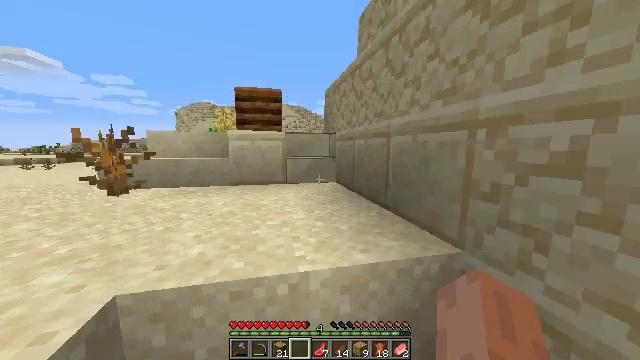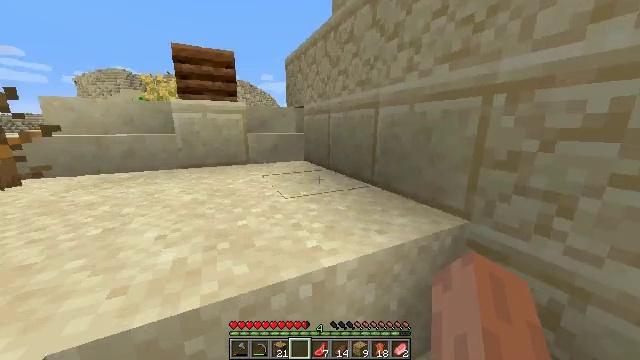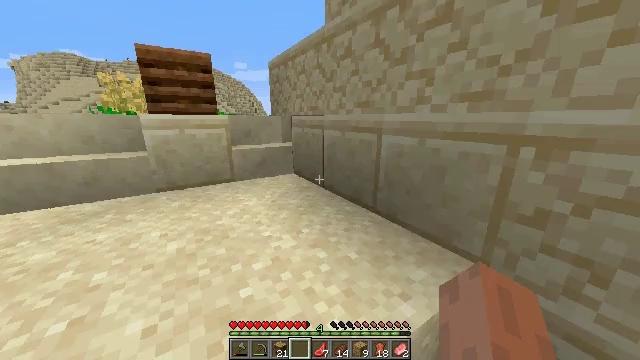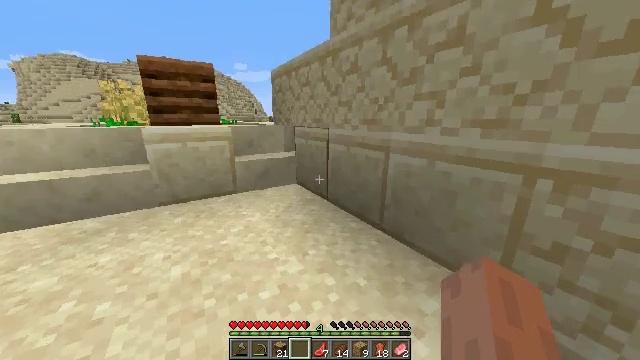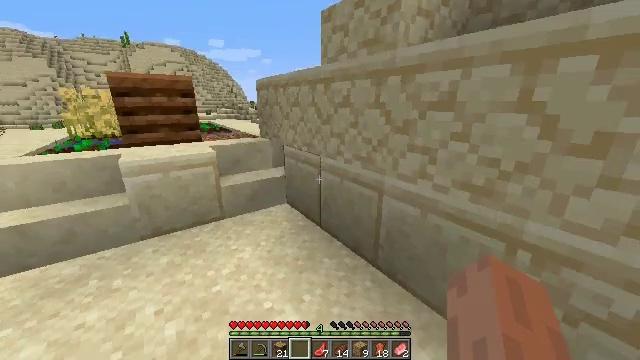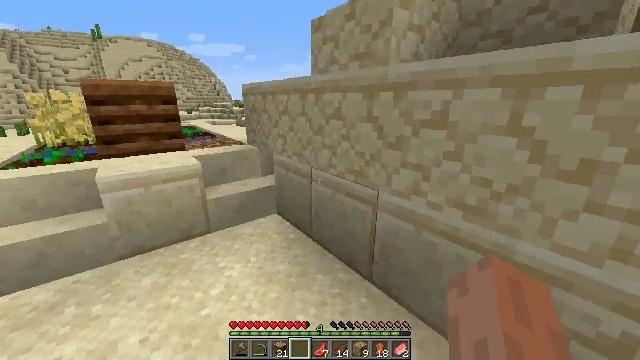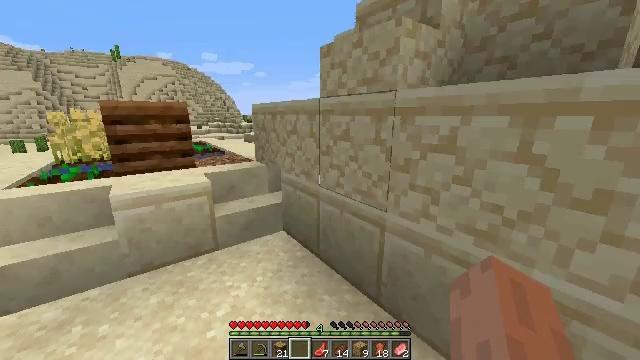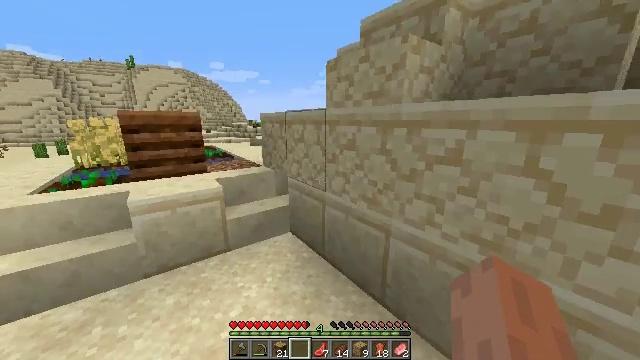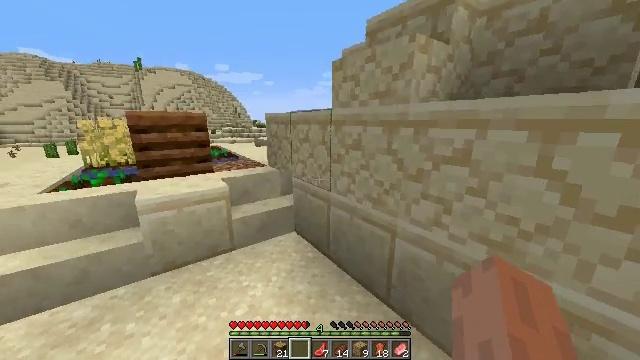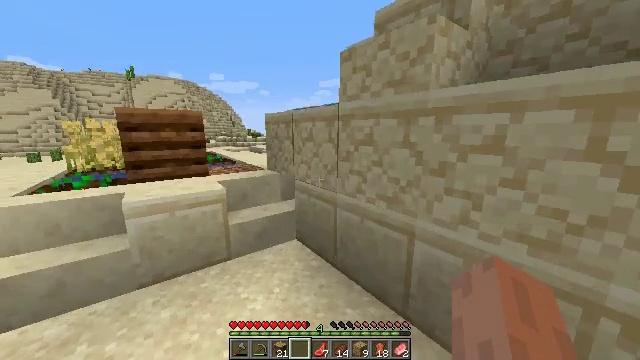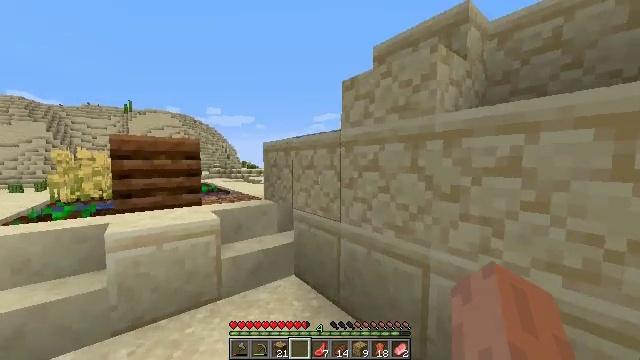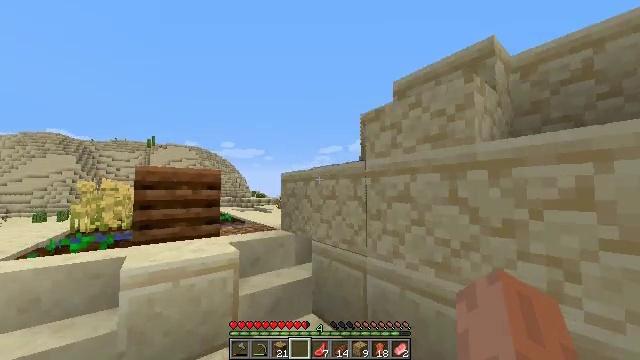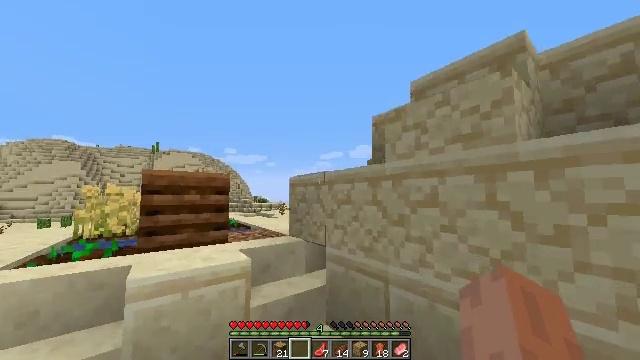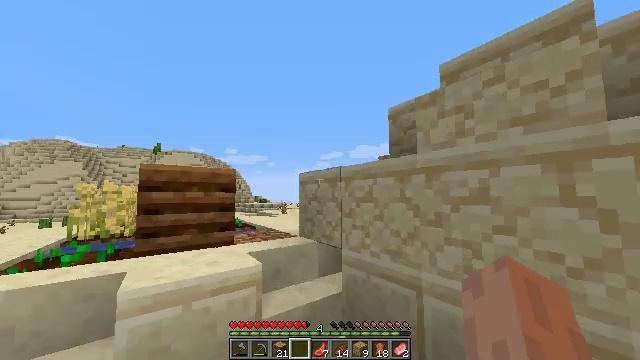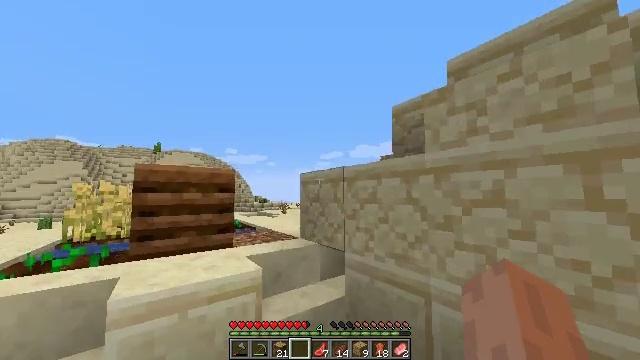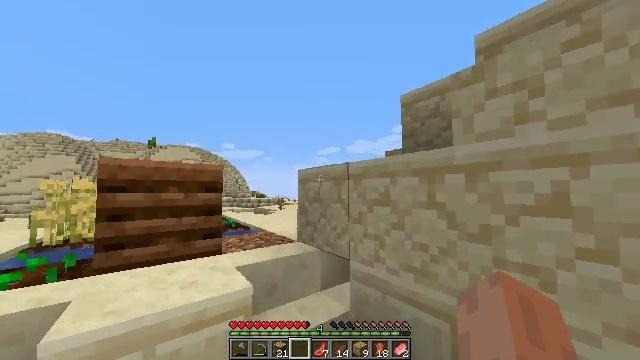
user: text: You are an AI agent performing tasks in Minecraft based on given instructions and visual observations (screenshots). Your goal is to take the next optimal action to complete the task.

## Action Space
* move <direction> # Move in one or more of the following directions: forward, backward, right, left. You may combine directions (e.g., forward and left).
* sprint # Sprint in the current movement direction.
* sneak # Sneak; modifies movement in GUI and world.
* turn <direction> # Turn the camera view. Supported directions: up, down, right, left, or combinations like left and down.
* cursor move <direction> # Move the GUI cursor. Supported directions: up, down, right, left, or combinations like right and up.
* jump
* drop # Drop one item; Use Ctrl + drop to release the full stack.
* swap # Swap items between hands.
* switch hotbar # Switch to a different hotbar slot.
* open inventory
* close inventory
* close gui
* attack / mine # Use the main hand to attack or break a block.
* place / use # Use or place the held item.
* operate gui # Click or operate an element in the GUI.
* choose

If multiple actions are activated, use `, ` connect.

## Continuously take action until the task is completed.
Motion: motion action
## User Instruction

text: Dig up the sandstone.
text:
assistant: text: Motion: move forward and move left, sprint, turn right and down
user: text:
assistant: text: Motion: move forward and move left, sprint, turn right and down, jump
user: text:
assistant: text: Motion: move forward and move left, sprint, jump
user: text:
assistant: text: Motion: move forward and move left, sprint, turn right and down, jump
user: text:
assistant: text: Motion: move forward and move left, sprint, turn right, jump
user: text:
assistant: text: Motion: move forward and move left, sprint, turn left and up, jump
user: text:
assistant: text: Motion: move forward and move left, sprint
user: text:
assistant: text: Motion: move forward and move left, sprint
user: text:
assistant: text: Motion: move forward and move left, sprint, turn up
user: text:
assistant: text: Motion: move forward and move left, sprint, turn right and up
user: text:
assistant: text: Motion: move forward and move left, sprint, turn left and up
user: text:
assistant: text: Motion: move forward and move left, sprint, turn up
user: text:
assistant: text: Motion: move forward, sprint
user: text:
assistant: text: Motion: move forward, sprint
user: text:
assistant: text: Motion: move forward, sprint, turn down
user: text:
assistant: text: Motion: move forward, sprint, turn right and down
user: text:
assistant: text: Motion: move forward, turn right and down
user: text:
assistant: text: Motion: move forward, turn right and down
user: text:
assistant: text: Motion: move forward, sprint, turn right and down, jump
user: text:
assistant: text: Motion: move forward, sprint, turn down, jump
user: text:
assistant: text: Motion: move forward, sprint, jump
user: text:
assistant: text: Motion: move forward, sprint, turn down, jump
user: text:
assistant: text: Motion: move forward, turn down
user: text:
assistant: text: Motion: move forward
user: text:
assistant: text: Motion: move forward
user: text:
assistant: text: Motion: move forward, turn right
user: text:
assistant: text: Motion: move forward, turn right and up
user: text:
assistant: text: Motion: move forward, turn right and up
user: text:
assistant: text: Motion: move forward, turn right and up
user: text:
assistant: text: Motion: turn right